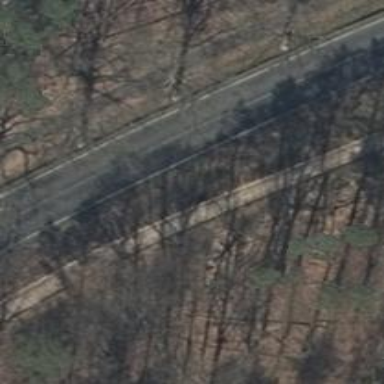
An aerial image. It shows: Secondary road with asphalt surface.